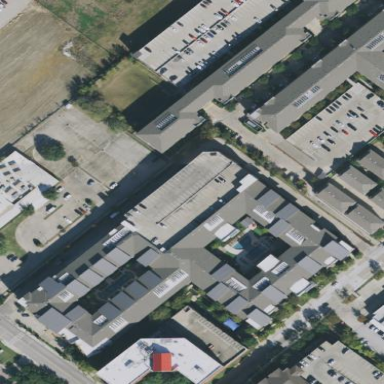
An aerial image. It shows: Multi-storey parking building.